Question: Does anyone know how to go about creating a horizontal bar graph that graphs number ranges? By which I mean the graphed values do not start at 0 on the x axis 0 and stop at another singular number but instead the values have a start and end values representing a range.
As far as I can see barh is just able to plot singular values instead of range values.
I have been trying to achieve this using <URL> however I cannot seem to figure out how to make it draw ranges.
Here is an example of what I mean:

Can anyone advise me on how to draw this using matplotlib or another alternative Python module?
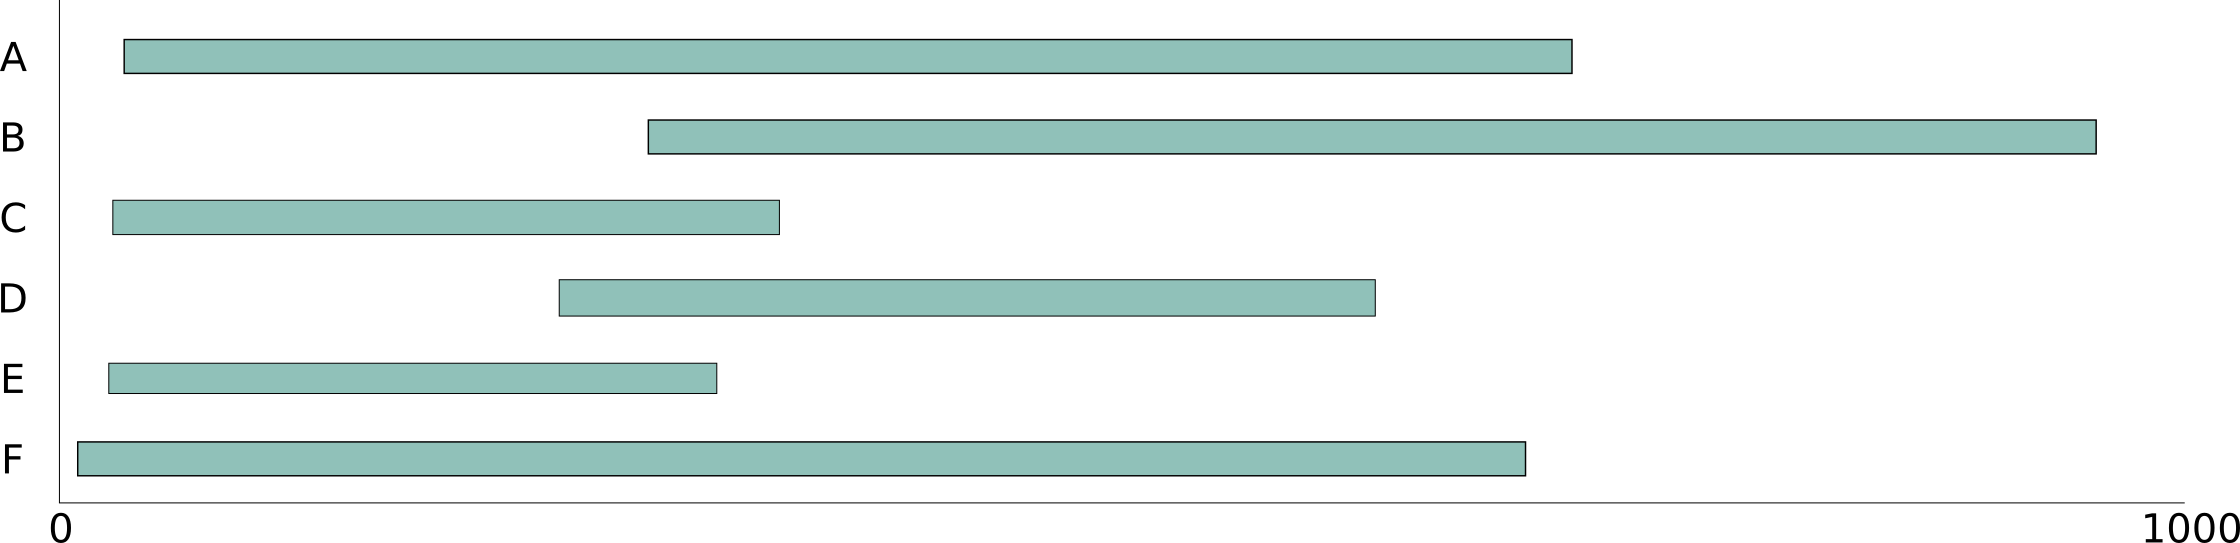
Answer: First you have to plot the bars you want to see and then you plot a white bar above the others. But this is more a hack than a good solution.
'''
import matplotlib.pyplot as plt
import numpy as np
target_bars_start = [10, 10, 15, 8]
target_bars_end = [15, 23, 16, 10]
N = len(target_bars_end)
ind = np.arange(N)
plt.barh(ind, target_bars_end, 0.35)
plt.barh(ind, target_bars_start, 0.35, color='white')
'''
<URL>